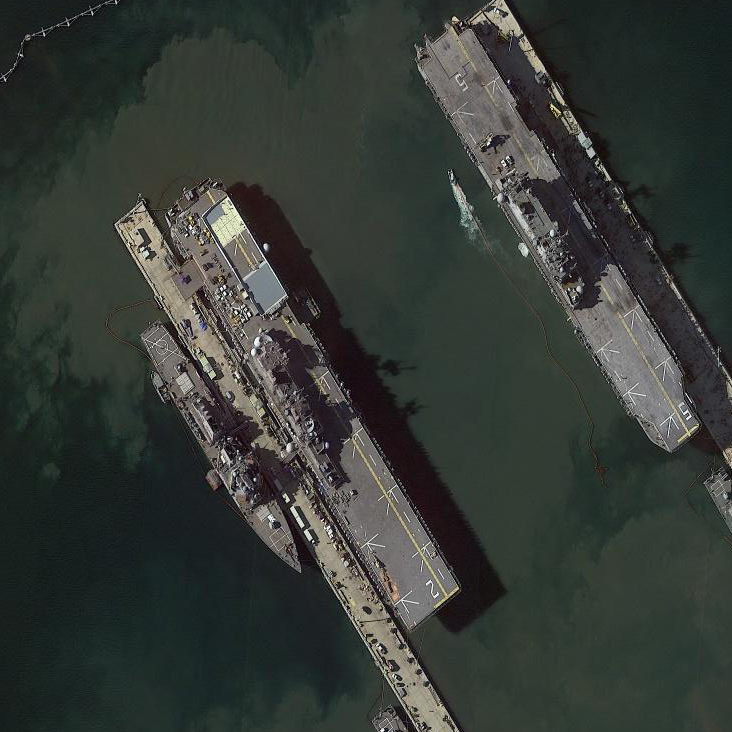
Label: assault